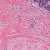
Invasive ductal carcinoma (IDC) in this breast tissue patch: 1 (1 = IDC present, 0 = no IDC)